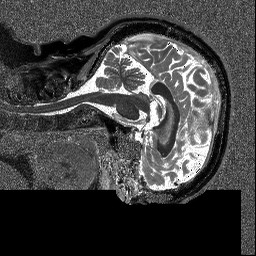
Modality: T1map
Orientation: sagittal
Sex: female